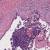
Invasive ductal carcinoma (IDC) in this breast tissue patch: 0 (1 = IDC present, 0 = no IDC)